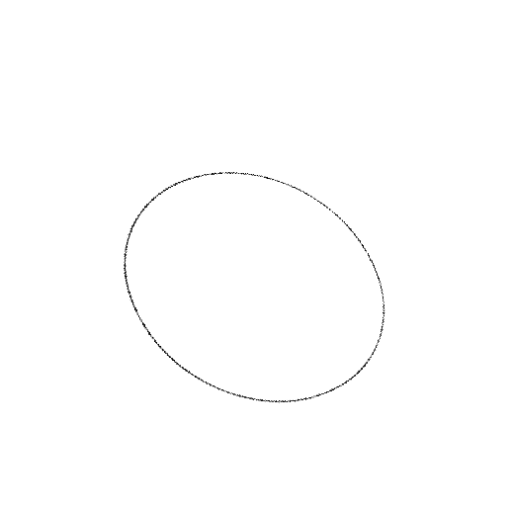
Crossing number: 0